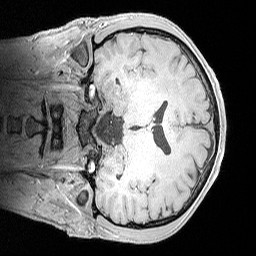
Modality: MP2RAGE
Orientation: coronal
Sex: male
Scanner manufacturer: siemens
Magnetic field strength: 3 T
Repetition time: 5 s
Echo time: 0.00292 s